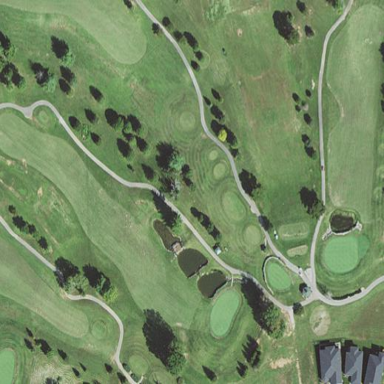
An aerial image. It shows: Scenic golf fairway.